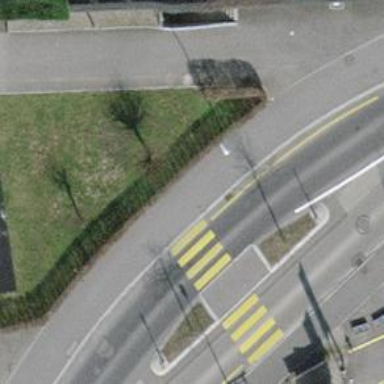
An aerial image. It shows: Kerb barrier.